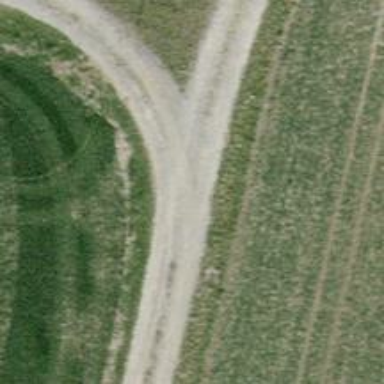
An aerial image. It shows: Compacted grade3 track.